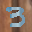
Label: 3